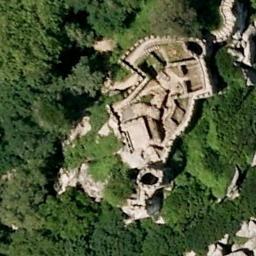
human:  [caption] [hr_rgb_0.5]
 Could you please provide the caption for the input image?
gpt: The white palace is surrounded by a forest .

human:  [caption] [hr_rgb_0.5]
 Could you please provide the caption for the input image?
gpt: The palace is surrounded by trees .

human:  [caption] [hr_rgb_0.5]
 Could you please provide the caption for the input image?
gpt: The palace is surrounded by trees .

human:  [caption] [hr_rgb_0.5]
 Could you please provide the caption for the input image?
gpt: There are many red palaces here .

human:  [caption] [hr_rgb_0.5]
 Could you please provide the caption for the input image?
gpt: There are many green trees around the brown palace .